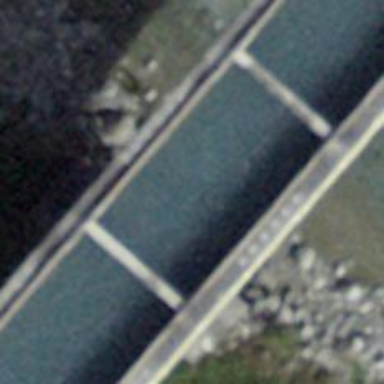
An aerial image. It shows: Bridge over canal.